Question: I'm real new to MySQL I've managed to create a table called maintenance with a default 'int' value of 0 and I am trying to create a button which will change this value to one.
Here is a screenshot of what I have in phpmyadmin I just need to find some php code which will change the value to one I have tried many things but none have worked!

Just for your information it will be used so that when the value is 1 the maintenance page will be shown
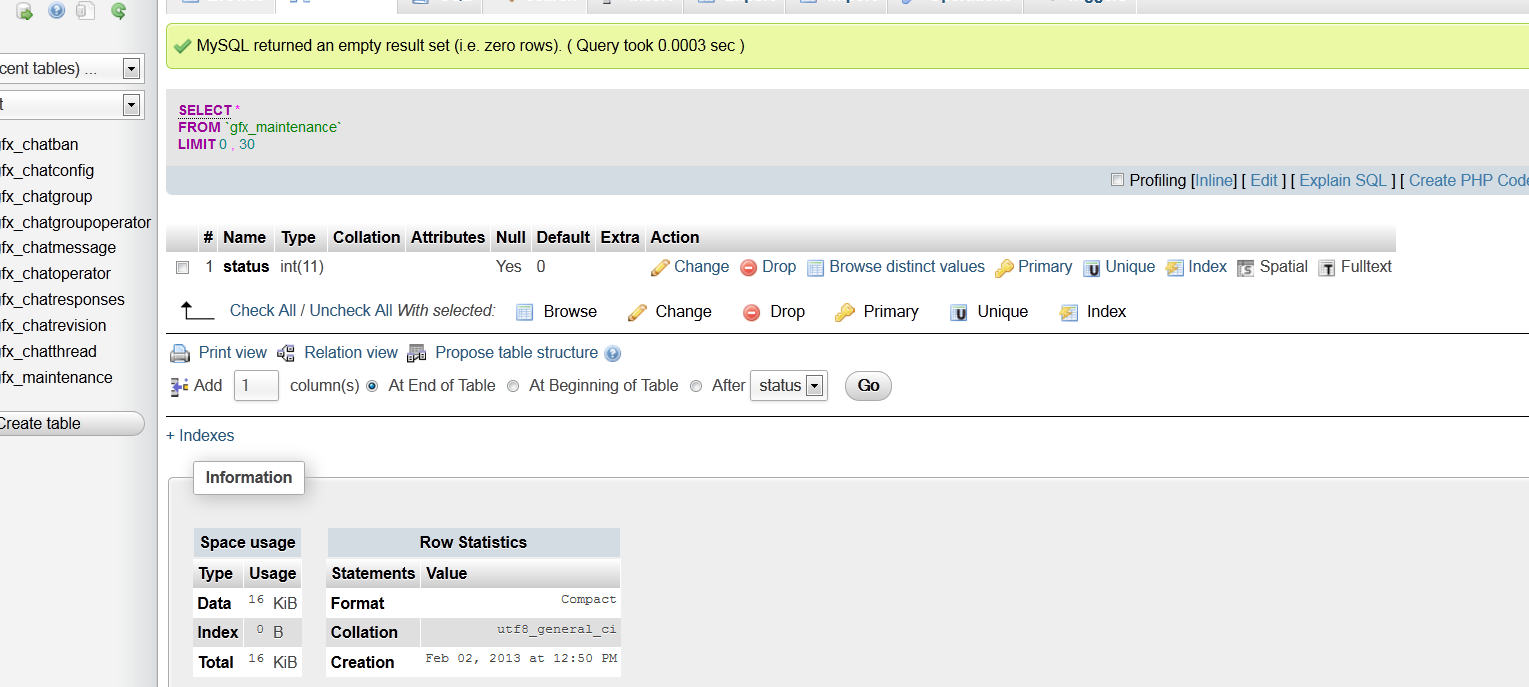
Answer: Ok, what you have here is an empty table, with a row for status.
First, you need to insert the status row you have just created. Either do this through PHPMyAdmin (click insert at the top), or use the following SQL
'''
INSERT INTO gfx_maintenance(status) VALUES(0)
'''
Now, you actually have some data in the DB. To change this, either click the little pencil that appears in PHPMyAdmin, or use the following SQL:
'''
UPDATE gfx_maintenance SET status=1
'''
Hope this helps.